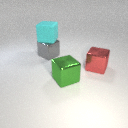
large red metal cube behind large green metal cube